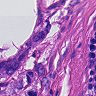
Metastatic tissue present: yes